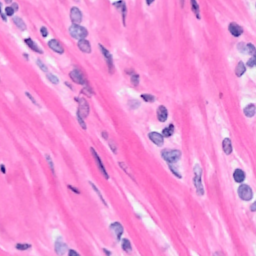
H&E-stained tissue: Breast